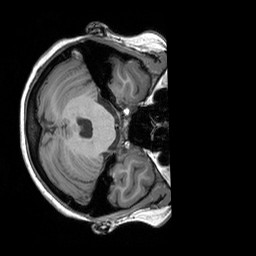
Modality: T1w
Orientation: axial
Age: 22
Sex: female
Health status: healthy
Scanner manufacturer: siemens
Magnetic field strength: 3 T
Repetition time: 2.3 s
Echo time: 0.00303 s